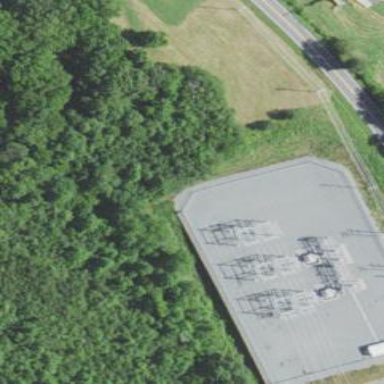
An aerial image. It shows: Distribution level power substation surrounded by fence.